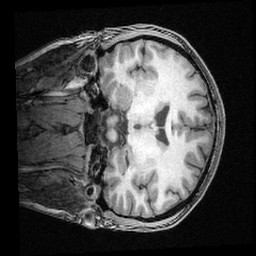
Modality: T1w
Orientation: coronal
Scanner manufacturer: ge
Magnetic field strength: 3 T
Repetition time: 0.008572 s
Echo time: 0.003384 s